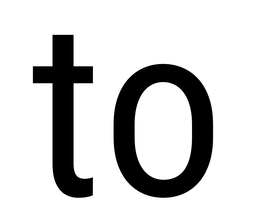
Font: Roboto_Condensed_Regular